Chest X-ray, AP view. Patient: 80 years old, sex M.
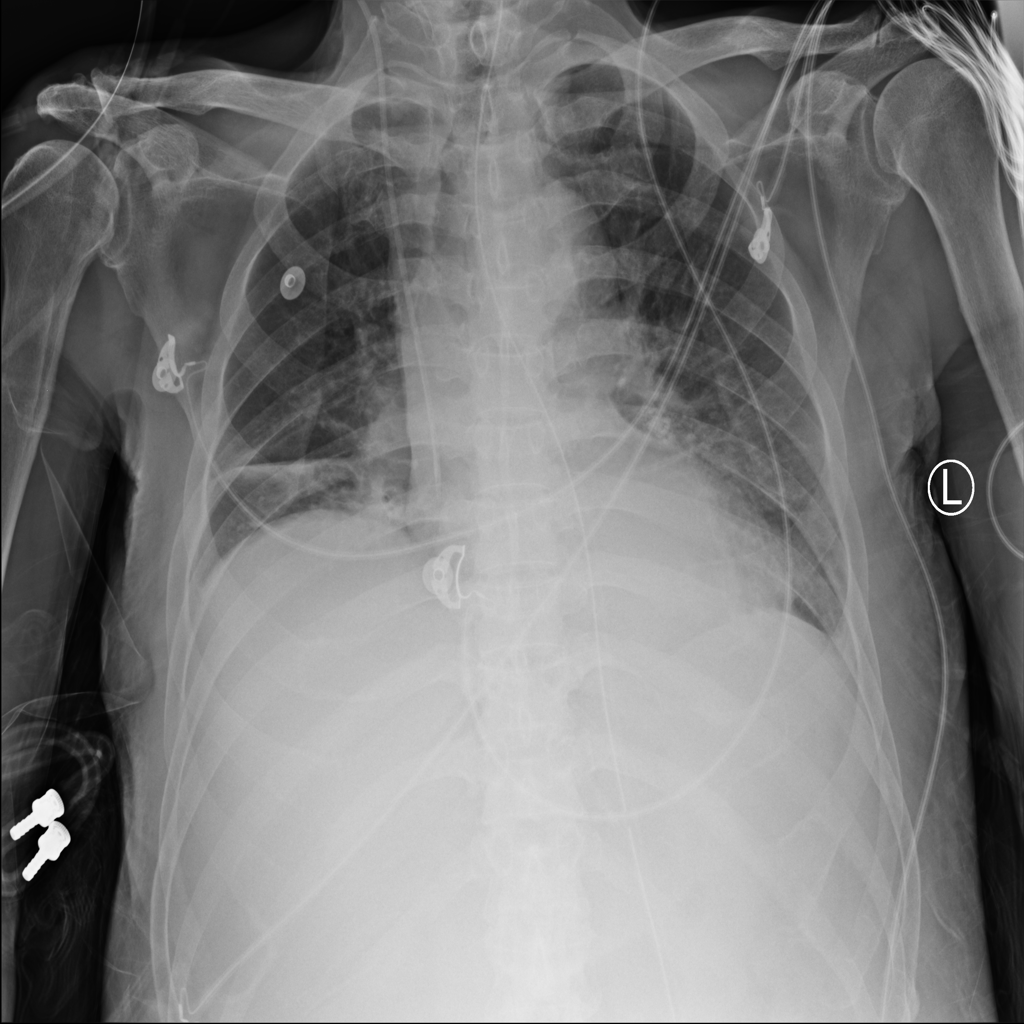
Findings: Cardiomegaly, Effusion